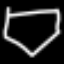
Label: octagon